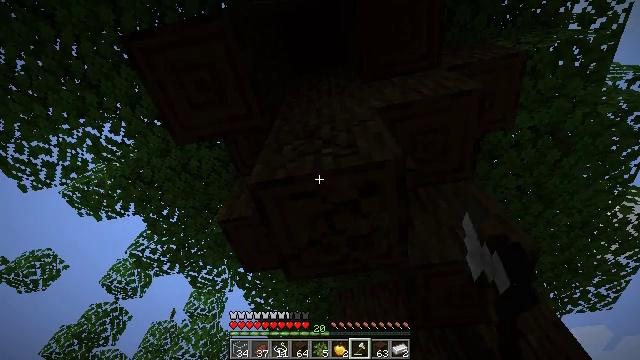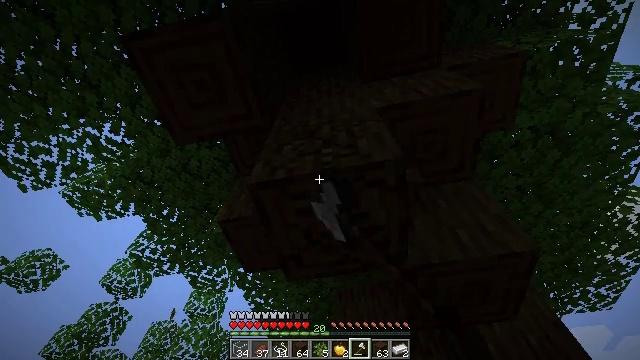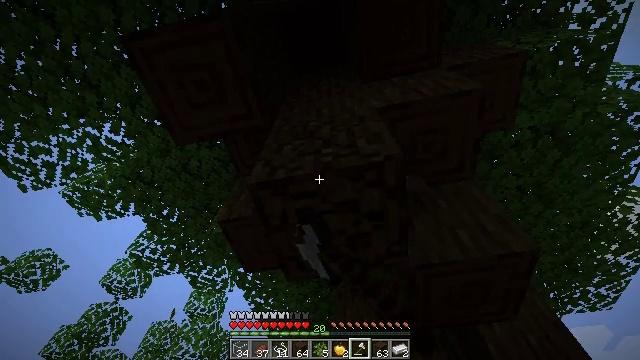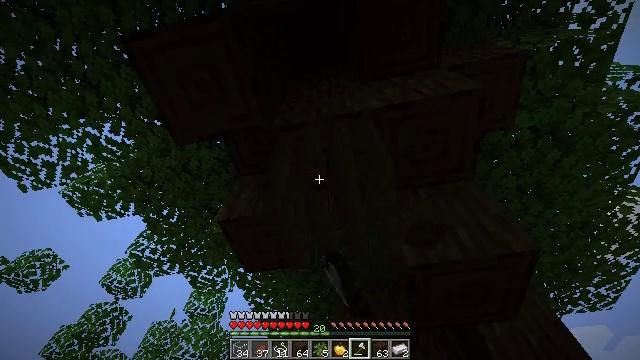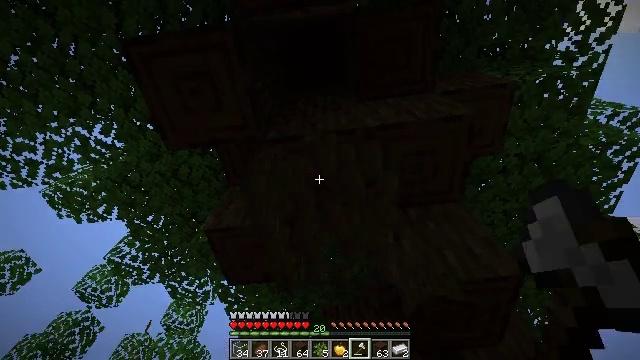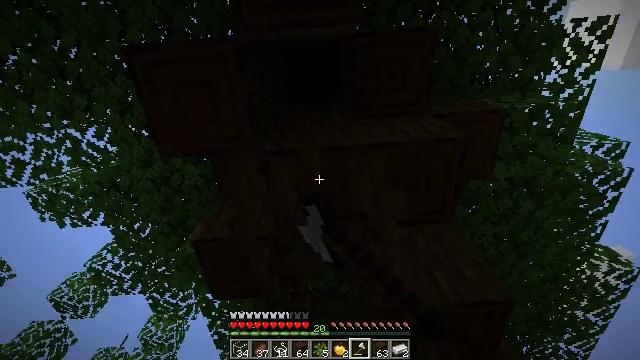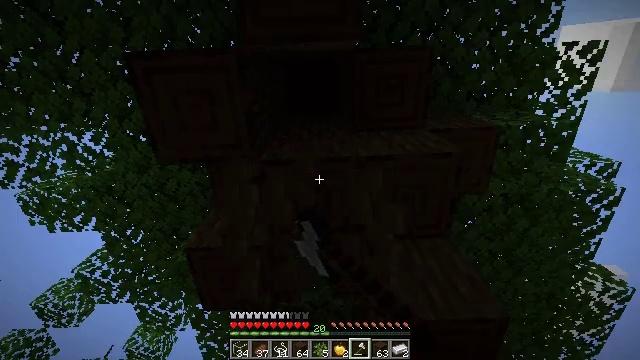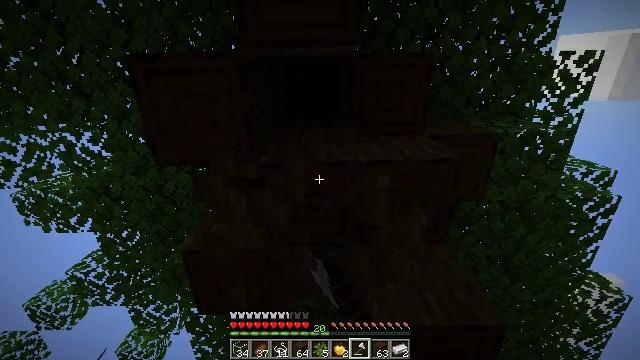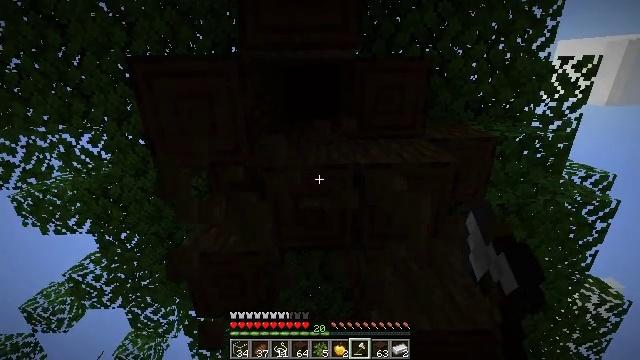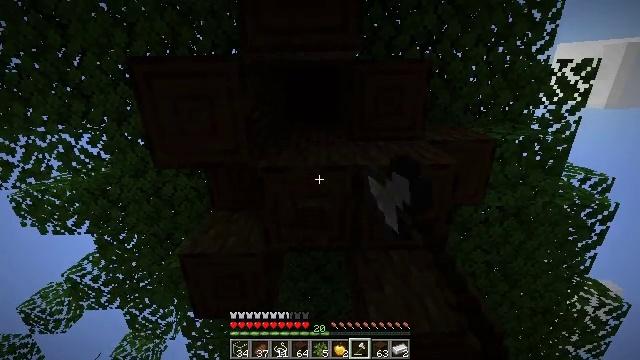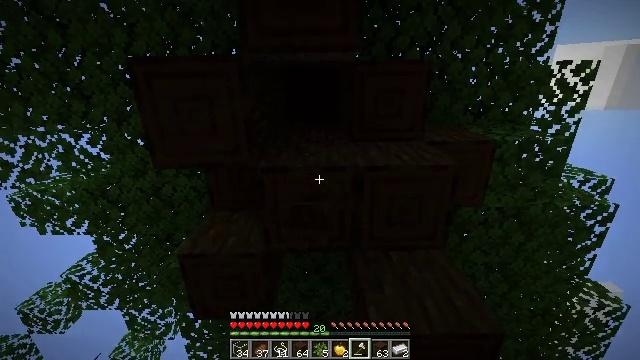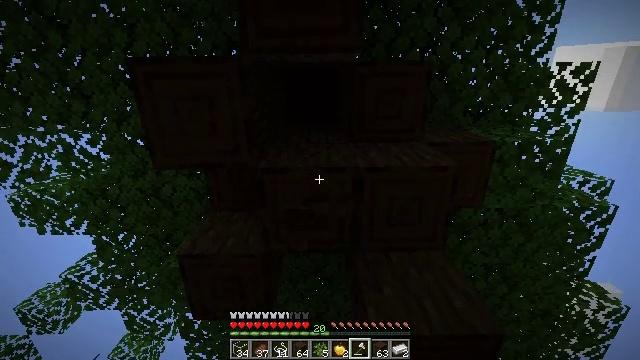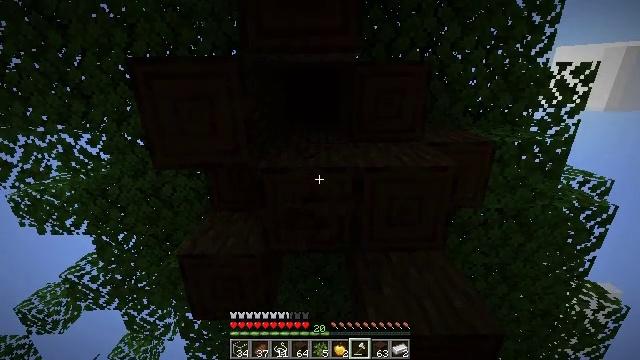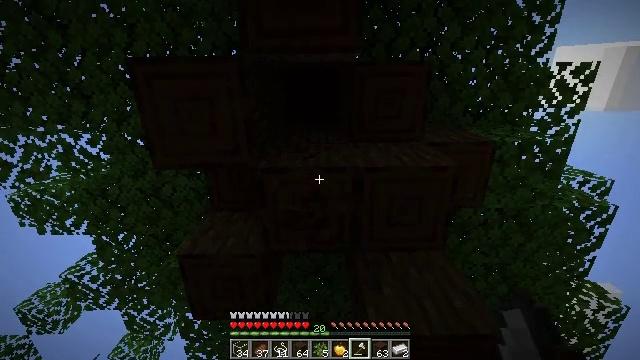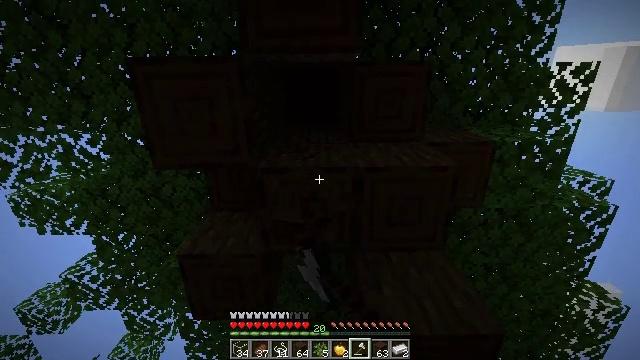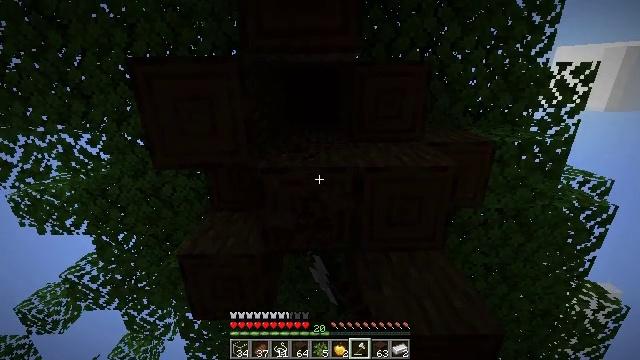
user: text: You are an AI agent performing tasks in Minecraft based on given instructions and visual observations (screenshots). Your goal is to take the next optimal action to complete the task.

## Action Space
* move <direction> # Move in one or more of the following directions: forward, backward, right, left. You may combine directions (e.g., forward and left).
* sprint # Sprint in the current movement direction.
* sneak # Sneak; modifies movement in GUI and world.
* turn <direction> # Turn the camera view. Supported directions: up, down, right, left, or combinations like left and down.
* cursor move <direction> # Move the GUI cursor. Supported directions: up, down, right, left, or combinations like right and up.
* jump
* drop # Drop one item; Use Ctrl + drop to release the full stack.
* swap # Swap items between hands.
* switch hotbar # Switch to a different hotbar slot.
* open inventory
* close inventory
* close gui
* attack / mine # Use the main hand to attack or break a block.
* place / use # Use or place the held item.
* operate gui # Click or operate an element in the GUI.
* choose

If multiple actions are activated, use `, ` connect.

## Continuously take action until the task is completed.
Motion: motion action
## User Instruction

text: Break the dark oak log in the forest.
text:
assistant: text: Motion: attack / mine
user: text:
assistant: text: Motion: attack / mine
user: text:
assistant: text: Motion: attack / mine
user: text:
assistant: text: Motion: turn right and up, attack / mine
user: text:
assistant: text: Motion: turn right and up, attack / mine
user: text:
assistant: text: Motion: turn right and up, attack / mine
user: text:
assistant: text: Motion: attack / mine
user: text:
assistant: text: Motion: attack / mine
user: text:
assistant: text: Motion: attack / mine
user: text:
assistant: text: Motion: attack / mine
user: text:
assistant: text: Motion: attack / mine
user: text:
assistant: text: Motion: attack / mine
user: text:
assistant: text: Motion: attack / mine
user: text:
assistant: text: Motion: attack / mine
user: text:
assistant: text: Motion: attack / mine
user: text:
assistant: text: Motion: attack / mine
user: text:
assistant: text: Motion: attack / mine
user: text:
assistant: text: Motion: turn right, attack / mine
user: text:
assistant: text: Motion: turn right, attack / mine
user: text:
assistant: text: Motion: turn right and down, attack / mine
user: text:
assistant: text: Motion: turn right, attack / mine
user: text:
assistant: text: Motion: attack / mine
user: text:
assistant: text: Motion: attack / mine
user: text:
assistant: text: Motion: attack / mine
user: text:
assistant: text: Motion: attack / mine
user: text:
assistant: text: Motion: attack / mine
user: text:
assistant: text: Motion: attack / mine
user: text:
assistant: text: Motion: attack / mine
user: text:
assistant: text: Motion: attack / mine
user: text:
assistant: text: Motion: attack / mine